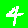
Digit: 4